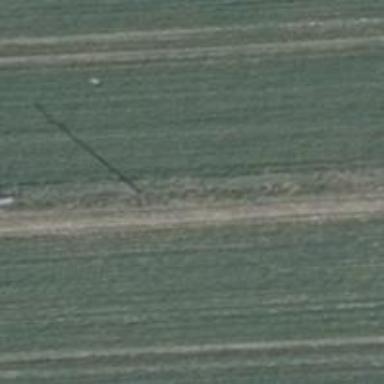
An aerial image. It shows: Power pole.